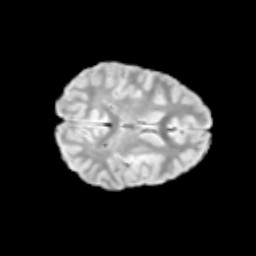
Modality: T2w
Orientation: axial
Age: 9
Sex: male
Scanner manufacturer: siemens
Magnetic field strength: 3 T
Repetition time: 3.8 s
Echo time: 0.07 s